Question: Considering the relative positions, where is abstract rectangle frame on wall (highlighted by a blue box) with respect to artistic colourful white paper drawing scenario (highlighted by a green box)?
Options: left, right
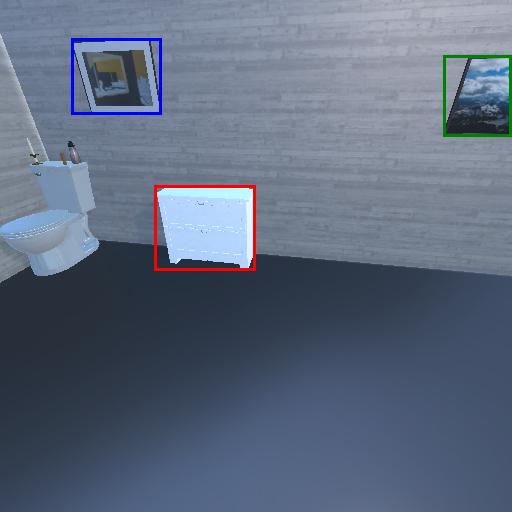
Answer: left